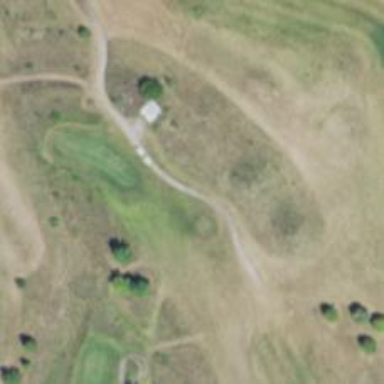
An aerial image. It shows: Path designated for golf carts.